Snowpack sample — Buffalo Mountain, Silverthorne, Colorado, USA (1/25/25, 10:11 AM MST)
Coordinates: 39.6222, -106.1139
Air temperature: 22 °F
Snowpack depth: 110 cm
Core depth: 40 cm
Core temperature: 46.4 °F
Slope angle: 12°, slope face: 102°
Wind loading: high
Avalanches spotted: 0
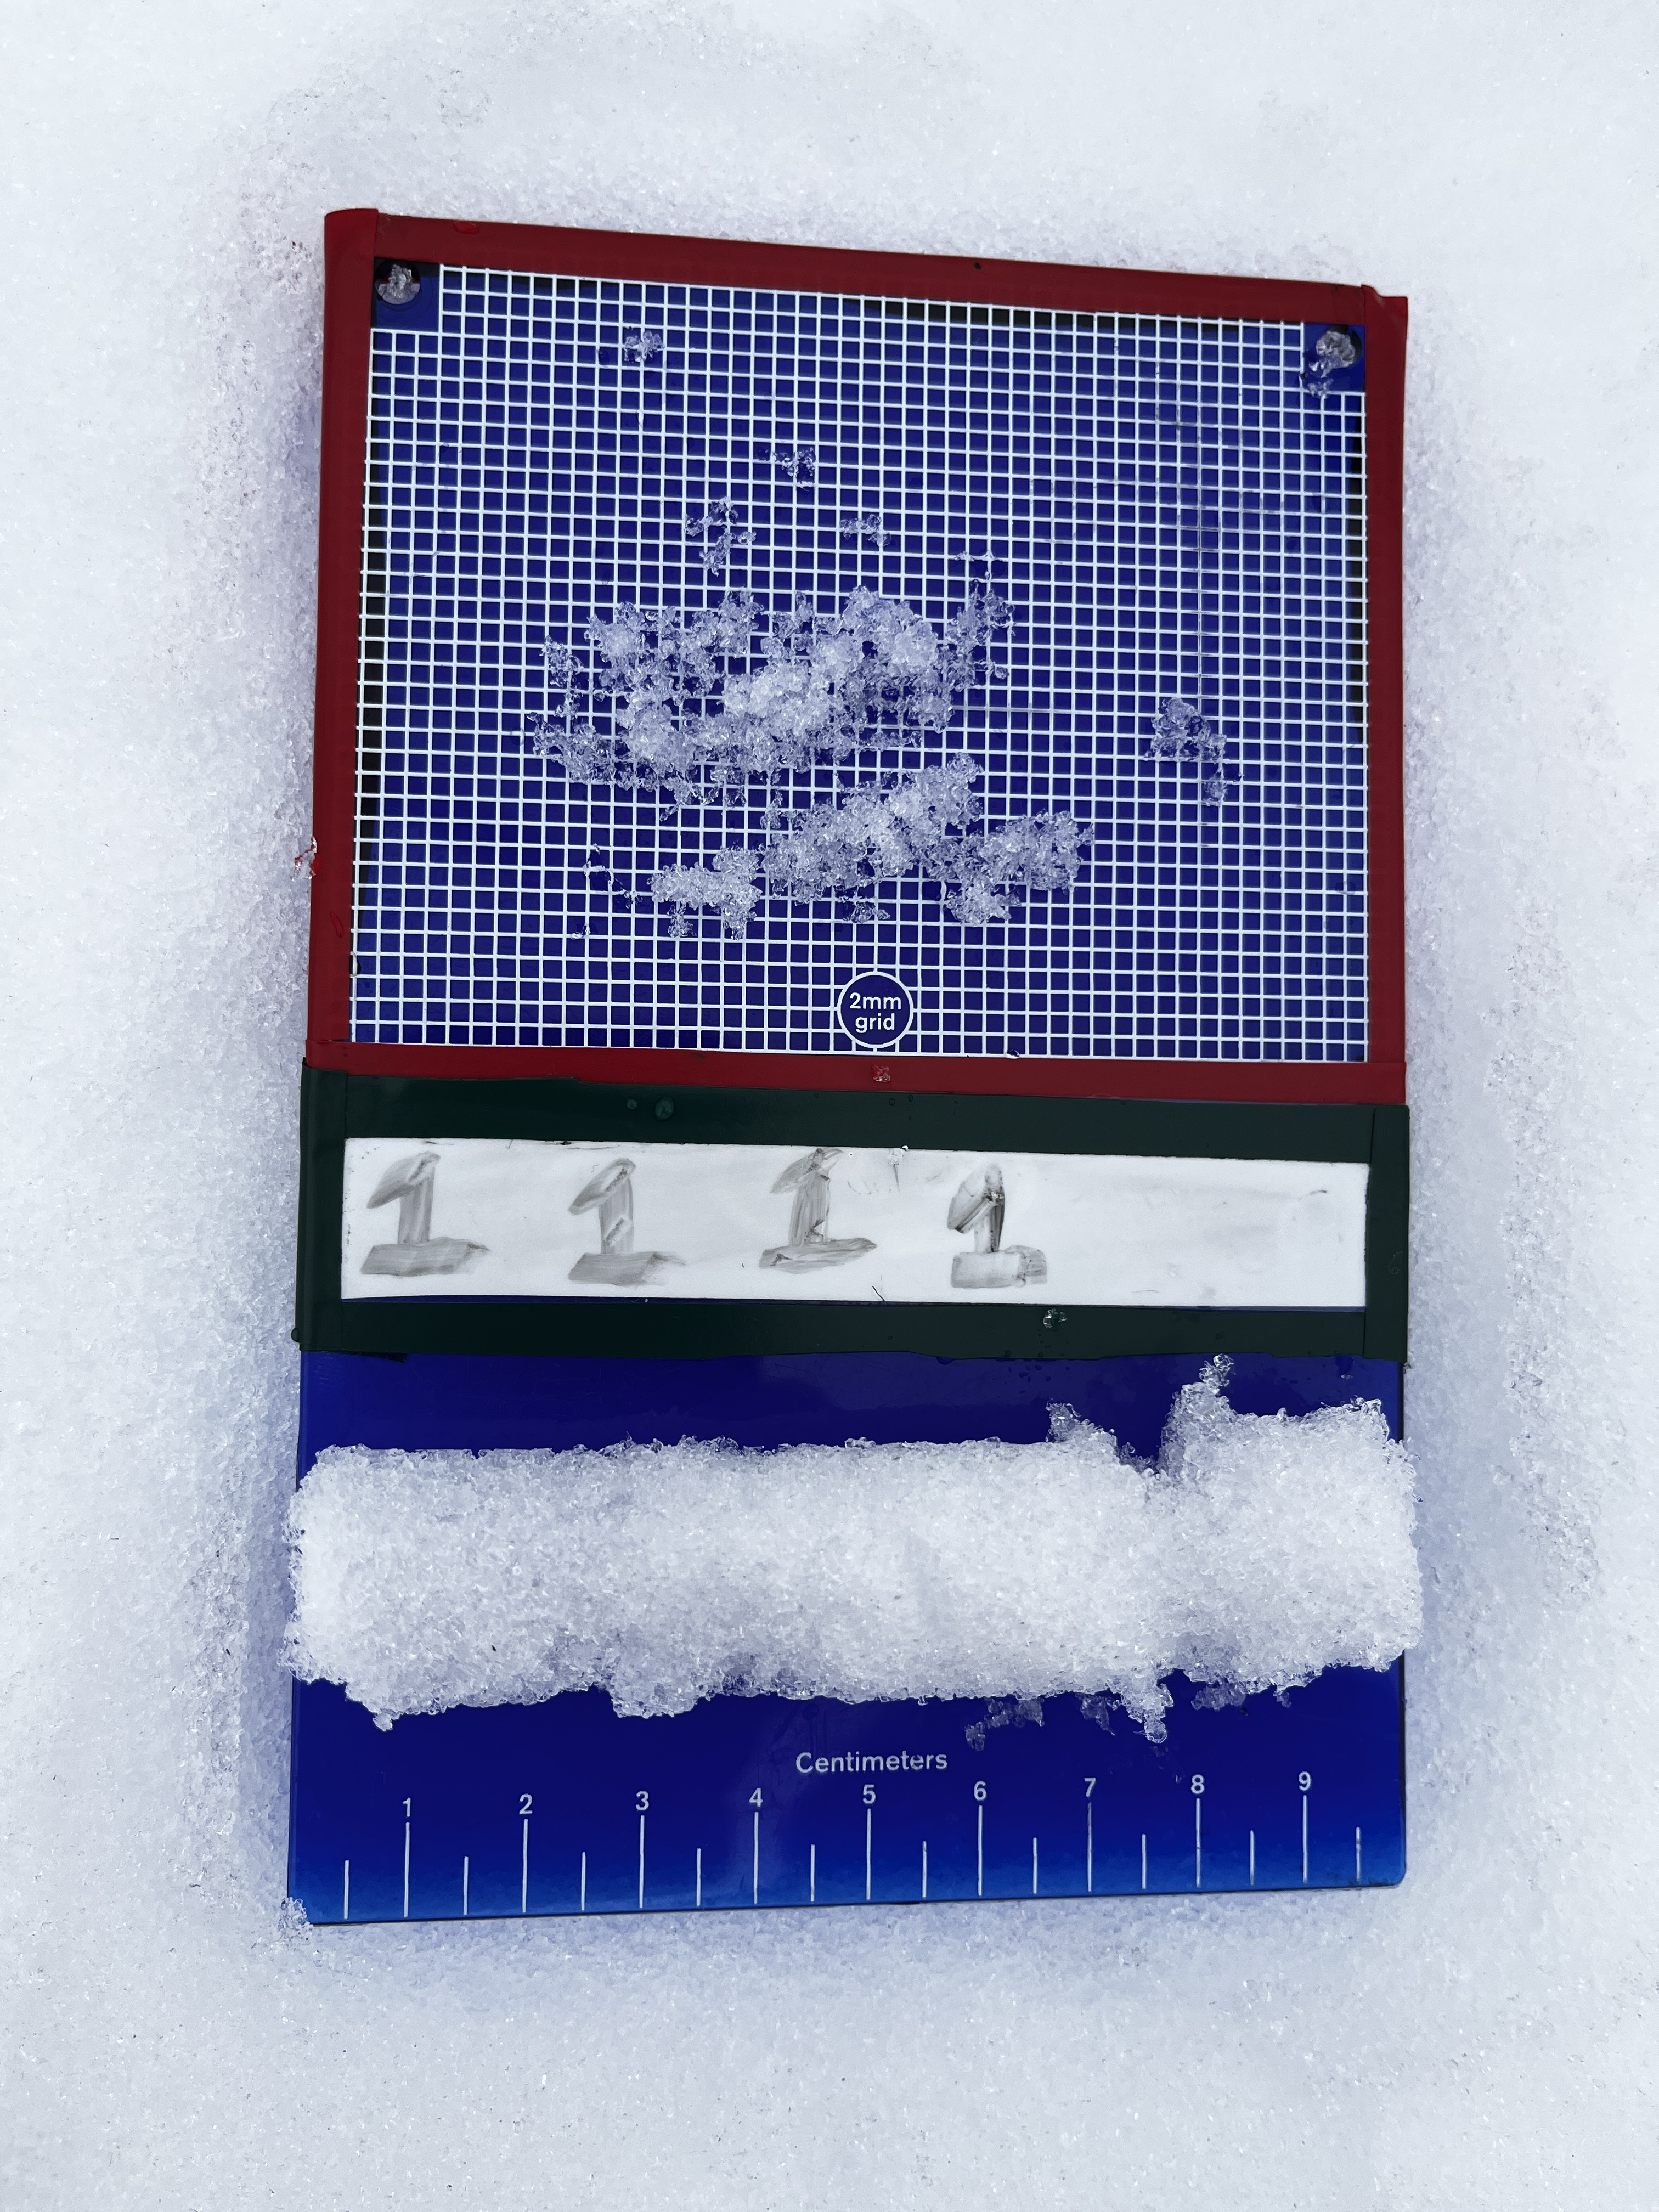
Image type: crystal_card
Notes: No avalanches nearby, collected on the outskirts of a fire break 15 meters from the treeline, on way to Buffalo and Red Mountain